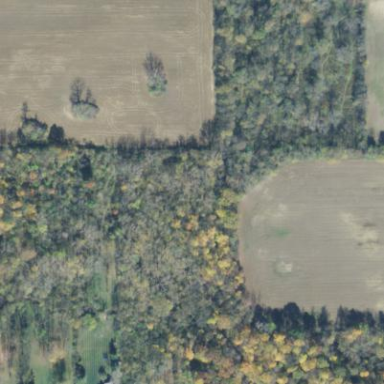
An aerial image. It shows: Beautiful woodland area.